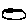
Label: bird